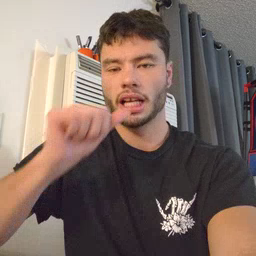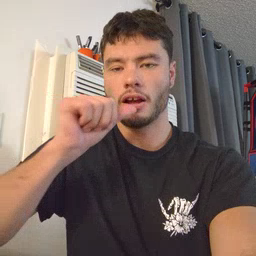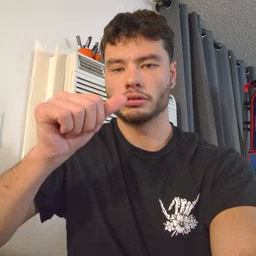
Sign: nuts